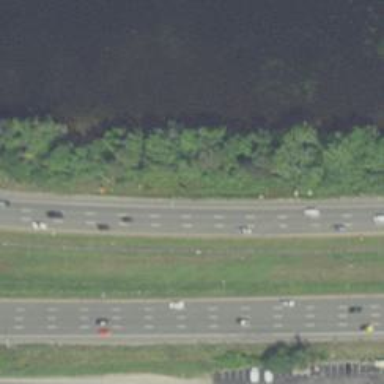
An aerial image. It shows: Asphalt motorway.